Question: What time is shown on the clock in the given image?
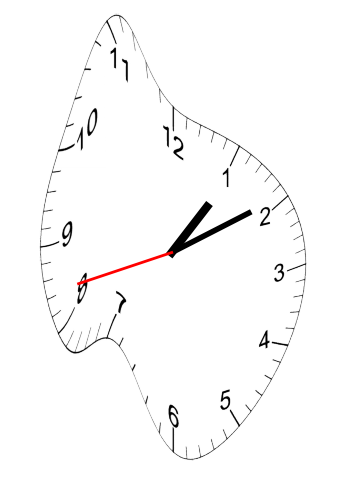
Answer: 01:09:42